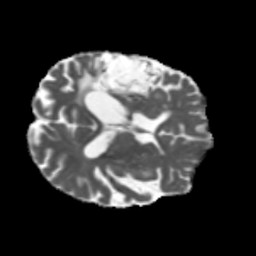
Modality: MD
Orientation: axial
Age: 55
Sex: male
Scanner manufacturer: siemens
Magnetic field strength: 3 T
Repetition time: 5.47 s
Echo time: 0.0854 s